Interaction volume radius: 10 \u00c5
Interaction volume height: 40 \u00c5
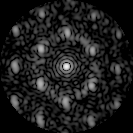
Disorder parameter: 0.482